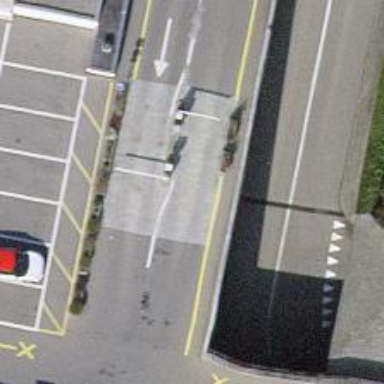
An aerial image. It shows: Lift gate barrier.